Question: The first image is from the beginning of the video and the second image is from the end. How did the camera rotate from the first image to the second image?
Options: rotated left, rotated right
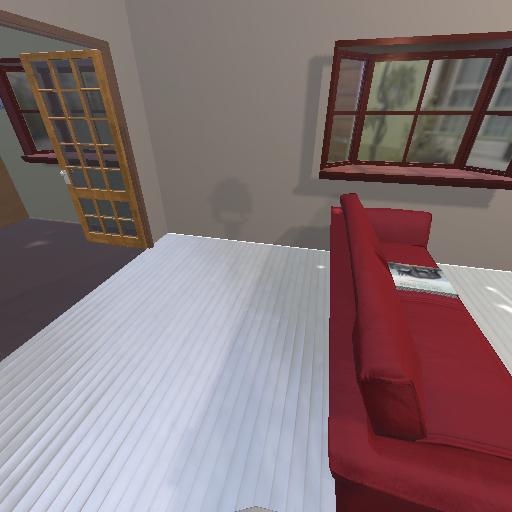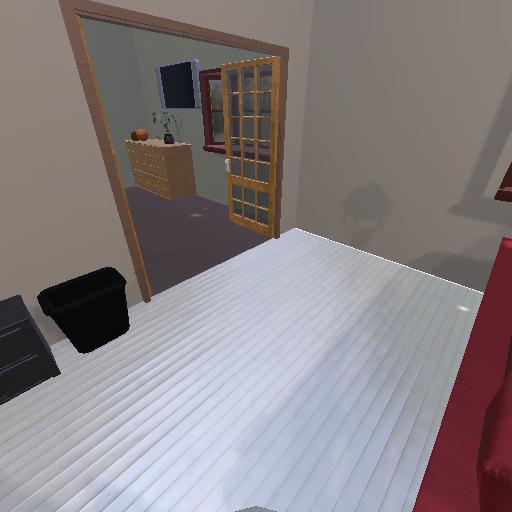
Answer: rotated left